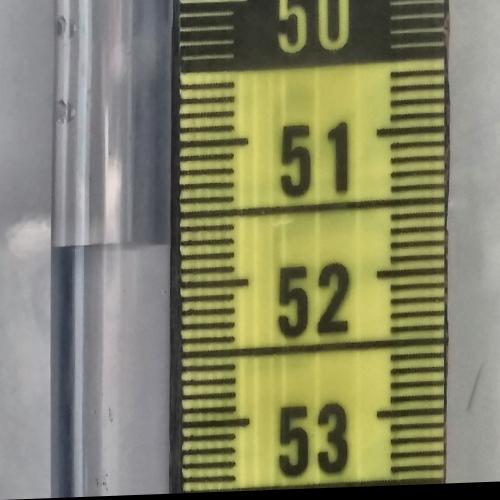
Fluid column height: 51.7 cm